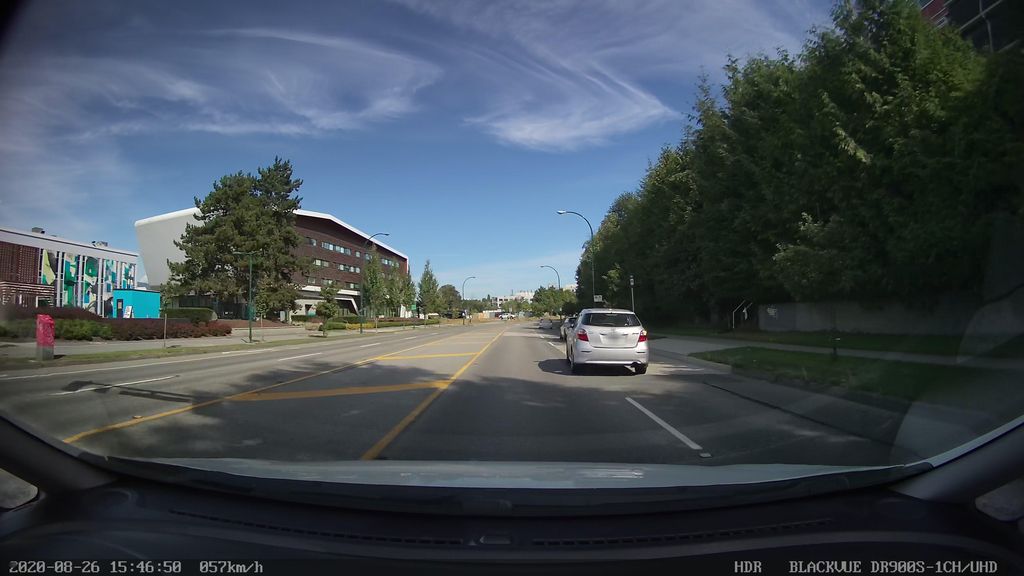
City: vancouver